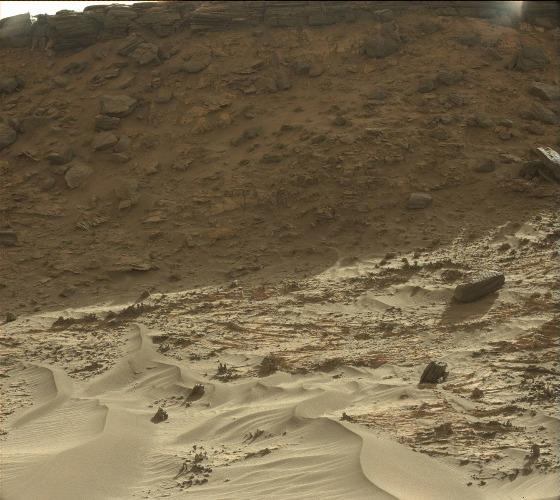
Terrain classes present: Bedrock, Gravel / Sand / Soil, Rock, Shadow